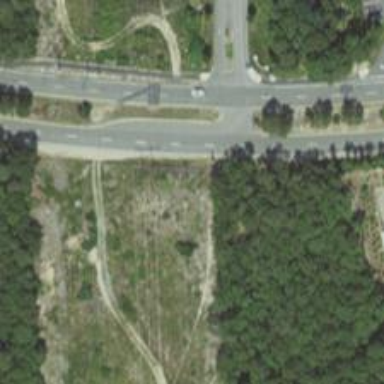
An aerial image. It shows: Tertiary link road.